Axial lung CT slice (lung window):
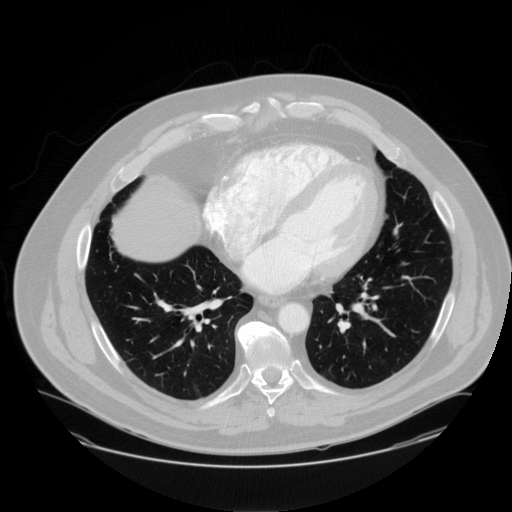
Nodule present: no